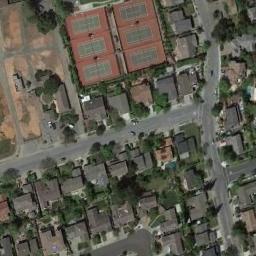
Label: tennis_court